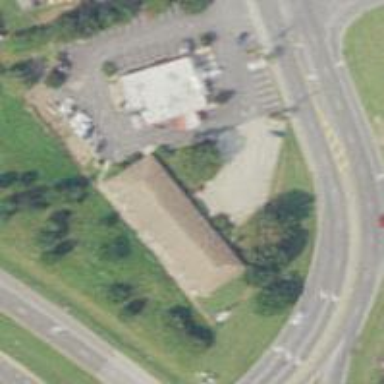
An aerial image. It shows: Clinic.